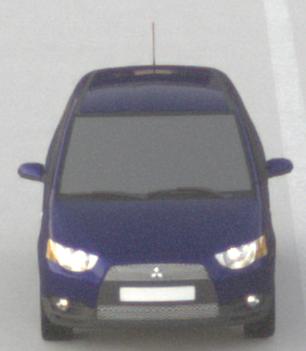
Make: Mitsubishi
Model: Colt 1.1
Detailed model: Colt (VI)
Model produced from: 2008/11
Model produced until: 2010/10
Doors: 3
Color: blue
Road condition: dry road
Daytime: sunrise or sunset
Contrast: low contrast